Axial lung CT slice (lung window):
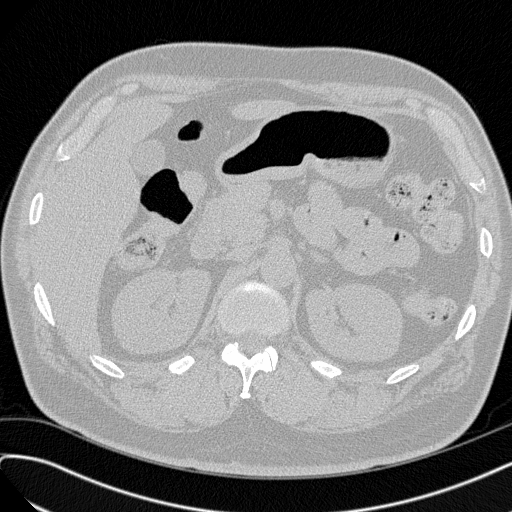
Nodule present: no